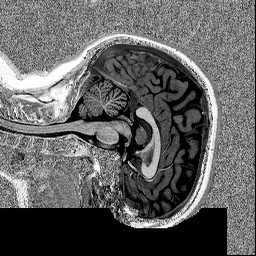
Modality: MP2RAGE
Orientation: sagittal
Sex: female